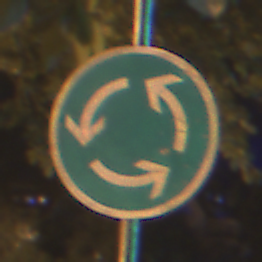
Verkehrszeichen: Kreisverkehr
Umgebung: Outdoor, Urban
Tageszeit: Night
Wetter: PartlyCloudy
Licht: Artificial
Jahreszeit: NotSpecified
Kontrast: HighContrast